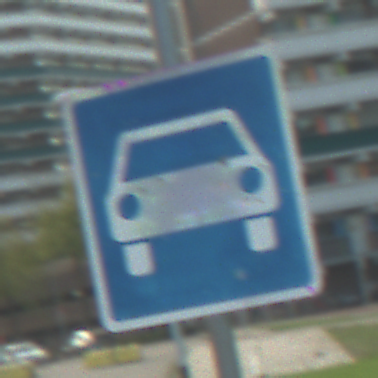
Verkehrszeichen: Kraftfahrstrasse
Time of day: MorningAfternoon
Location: Outdoor (Urban)
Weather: PartlyCloudy
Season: NotSpecified
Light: Natural